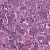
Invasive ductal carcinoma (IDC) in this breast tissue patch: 1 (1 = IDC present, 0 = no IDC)